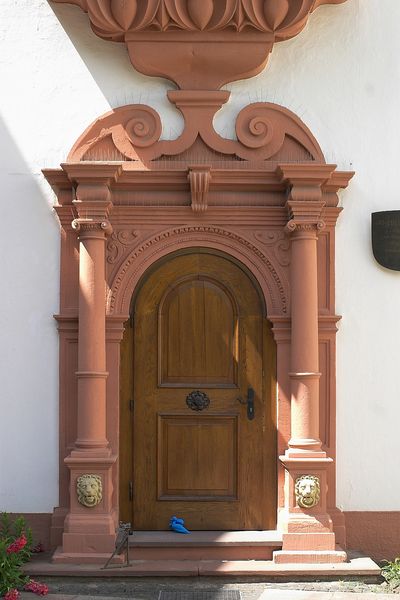
Titel: Knebelscher Hof in Mainz
Künstler: Domherr Dietrich von Ehrenberg
Standort: Mainz (EU - D - RP)
Schlagwörter: kopf, blume, holz, säule, säulen, tür, barock, stein, zwei, treppe, tor, eingang, portal, voluten, sandstein, türgriff, volute, bamberg, löew, löwenköpfe, buntsandstein